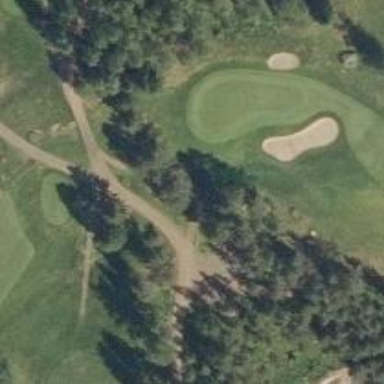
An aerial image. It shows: Path for golf carts.